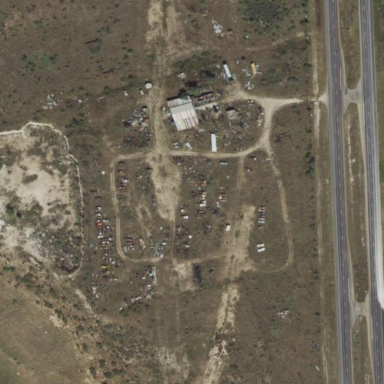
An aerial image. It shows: Industrial area designated as auto wrecker yard.